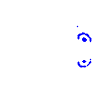
Particle: kaon